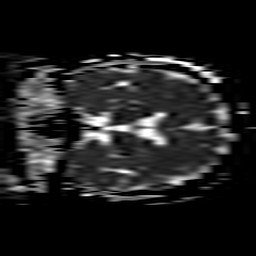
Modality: ADC
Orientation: coronal
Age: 61
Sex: male
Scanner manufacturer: philips
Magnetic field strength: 3 T
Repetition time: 3.586 s
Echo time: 0.076 s